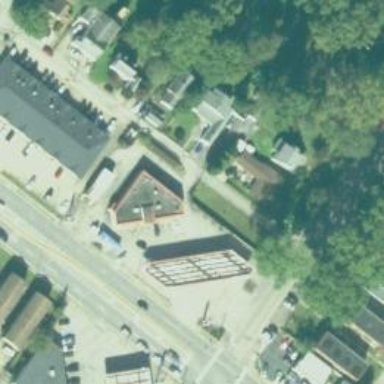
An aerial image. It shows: Convenience shop.